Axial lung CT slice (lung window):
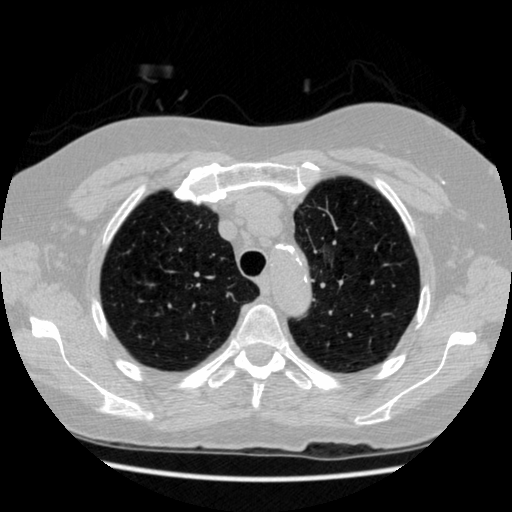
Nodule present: no